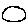
Label: circle